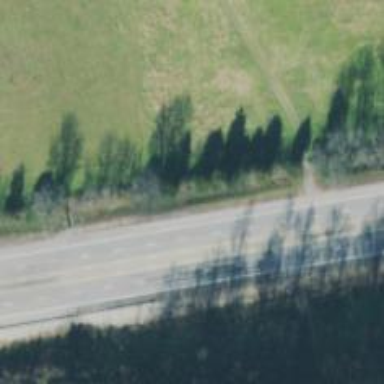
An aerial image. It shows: Abandoned railway alongside trunk highway.